Field crop: maize
Growth stage: 2
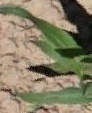
Species: maize